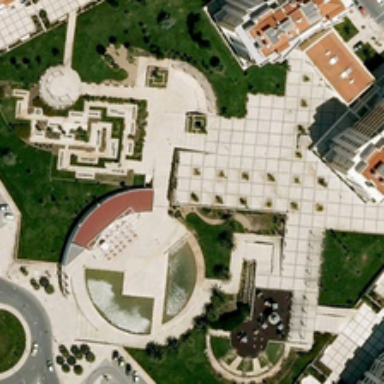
The arrangement of buildings is like a scene in a game .